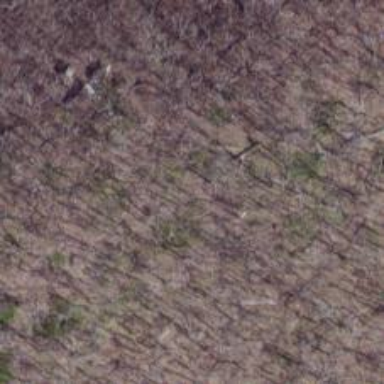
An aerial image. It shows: Natural ridge.